Field crop: tomato
Growth stage: 2
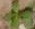
Species: solanum